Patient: sex F, age 59
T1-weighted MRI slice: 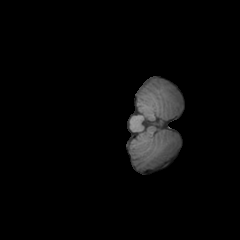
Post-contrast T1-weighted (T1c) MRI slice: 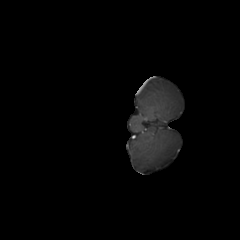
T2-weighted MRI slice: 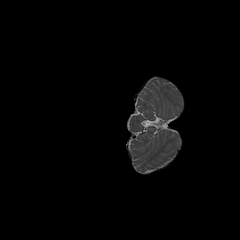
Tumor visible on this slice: no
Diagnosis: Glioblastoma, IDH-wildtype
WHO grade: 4